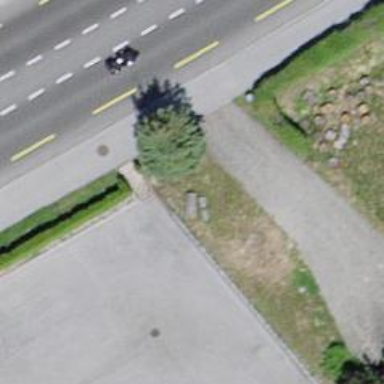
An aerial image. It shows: Set of steps on the road.